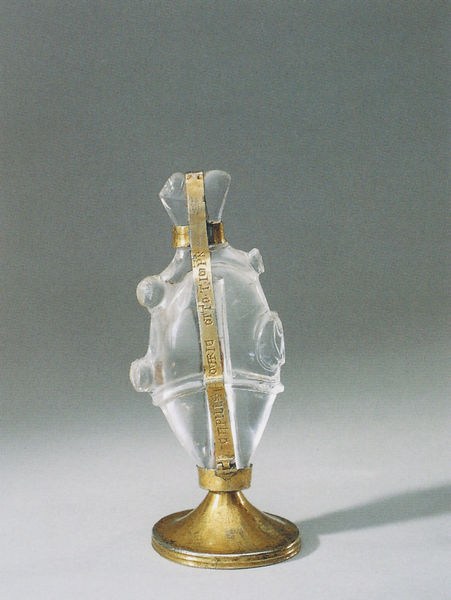
Titel: Ostensorium mit fischförmigem Bergkristallgefäß
Standort: Quedlinburg (EU - D - Sachsen-Anhalt)
Schlagwörter: glas, zeichen, silber, sockel, gold, amphore, skulptur, vase, schrift, plastik, foto, fotografie, messing, fuss, gefäss, vergoldet, kristall, verschluß, gegenstand, phiole